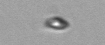
Label: nanoplankton_mix